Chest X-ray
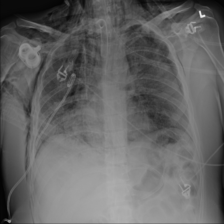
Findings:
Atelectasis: negative
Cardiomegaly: negative
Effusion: negative
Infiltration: negative
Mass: negative
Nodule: negative
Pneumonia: negative
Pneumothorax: positive
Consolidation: negative
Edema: negative
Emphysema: positive
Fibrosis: negative
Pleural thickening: negative
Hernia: negative